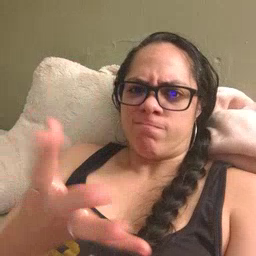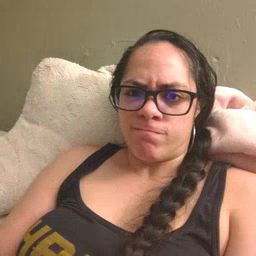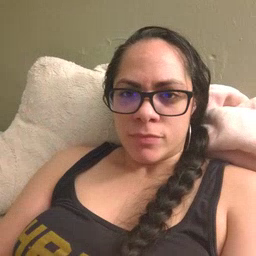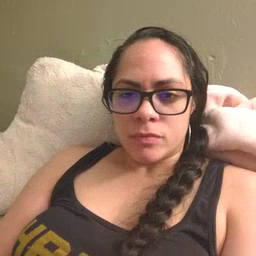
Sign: many